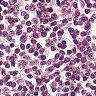
Metastatic tissue present: no